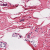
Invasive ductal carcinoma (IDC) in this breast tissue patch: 0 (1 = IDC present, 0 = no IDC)